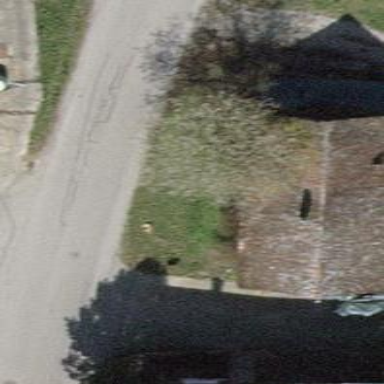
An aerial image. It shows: Shed.